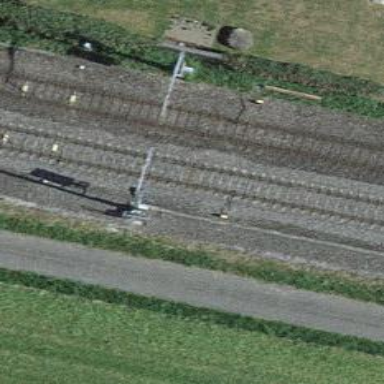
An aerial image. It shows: Railway signal.